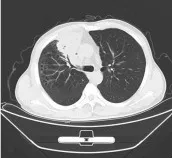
Chest computed tomography images at admission. A consolidation shadow in the right upper and middle lobes, with necrosis containing foci of air. Lung window.
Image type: radiology (ct)